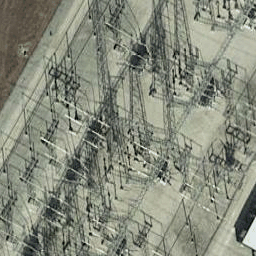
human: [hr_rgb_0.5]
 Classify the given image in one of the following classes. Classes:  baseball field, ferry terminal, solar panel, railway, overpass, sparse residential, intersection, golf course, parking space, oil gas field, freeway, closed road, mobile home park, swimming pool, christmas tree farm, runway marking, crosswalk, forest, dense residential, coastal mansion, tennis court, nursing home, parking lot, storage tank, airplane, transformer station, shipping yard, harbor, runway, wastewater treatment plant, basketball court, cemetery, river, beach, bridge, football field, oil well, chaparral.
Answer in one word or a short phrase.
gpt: transformer station